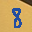
Label: 8